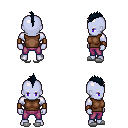
a pixel art fantasy rpg character, male body template, dark elf, purple skin, brown sleeveless shirt, magenta pants, raven mohawk hairstyle, leather bracers, white slippers, four views (front, back, left, right), 2x2 character sprite sheet, small pixel art, hard edges, no anti-aliasing